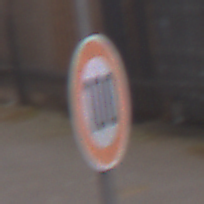
Verkehrszeichen: Geschwindigkeit100
Umgebung: Outdoor, Urban
Tageszeit: MorningAfternoon
Wetter: Overcast
Licht: Natural
Jahreszeit: NotSpecified
Kontrast: LowContrast